Aerial crown-view tile of a tropical tree (Barro Colorado Island, Panama), acquired 20240813:
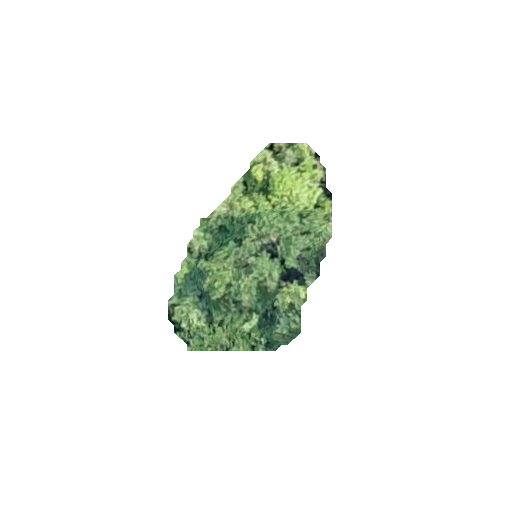
Species: Calophyllum longifolium
GBIF accepted scientific name: Calophyllum longifolium
Crown area: 35.651 m²